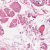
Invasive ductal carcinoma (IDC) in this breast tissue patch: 0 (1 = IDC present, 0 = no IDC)